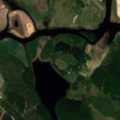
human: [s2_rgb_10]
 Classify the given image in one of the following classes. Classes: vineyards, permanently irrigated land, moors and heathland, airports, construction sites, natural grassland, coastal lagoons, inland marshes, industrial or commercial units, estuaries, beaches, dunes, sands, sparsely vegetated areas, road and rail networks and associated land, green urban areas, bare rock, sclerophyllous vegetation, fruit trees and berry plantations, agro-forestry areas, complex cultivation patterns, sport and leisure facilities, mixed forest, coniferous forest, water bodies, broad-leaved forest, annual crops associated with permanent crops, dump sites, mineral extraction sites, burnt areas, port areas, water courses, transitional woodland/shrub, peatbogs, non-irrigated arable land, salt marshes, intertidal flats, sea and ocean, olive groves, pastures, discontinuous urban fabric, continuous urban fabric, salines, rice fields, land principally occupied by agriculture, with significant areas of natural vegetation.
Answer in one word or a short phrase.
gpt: non-irrigated arable land, land principally occupied by agriculture, with significant areas of natural vegetation, mixed forest